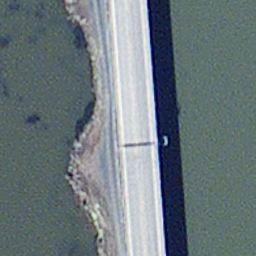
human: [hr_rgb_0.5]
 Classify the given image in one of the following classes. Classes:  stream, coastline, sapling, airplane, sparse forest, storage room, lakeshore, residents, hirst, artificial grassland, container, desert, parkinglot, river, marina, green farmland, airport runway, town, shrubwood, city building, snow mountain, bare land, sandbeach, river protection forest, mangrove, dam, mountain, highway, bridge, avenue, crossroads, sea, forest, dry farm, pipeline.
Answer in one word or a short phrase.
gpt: bridge